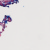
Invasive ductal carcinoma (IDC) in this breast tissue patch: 0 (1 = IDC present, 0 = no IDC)